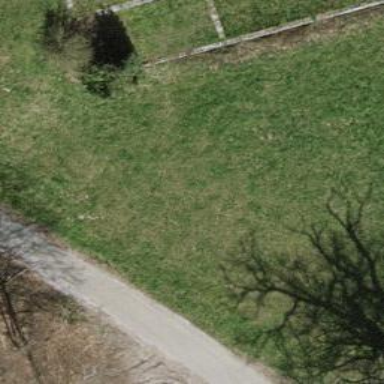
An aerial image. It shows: Bench for seating.